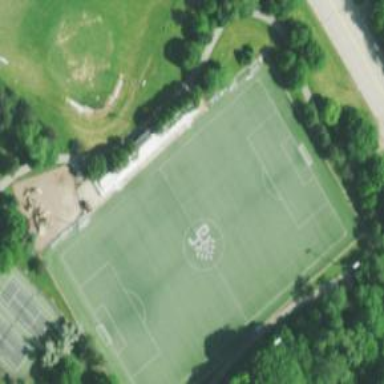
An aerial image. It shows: Soccer pitch with artificial turf for leisure sports activities.